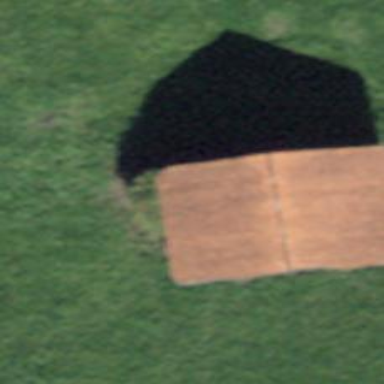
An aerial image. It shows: Rural barn.